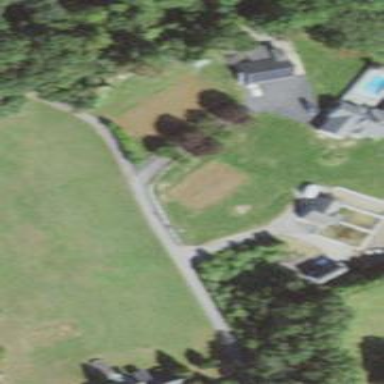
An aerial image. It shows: Residential driveway.